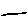
Label: line